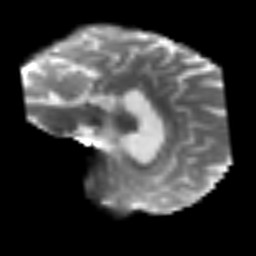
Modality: T2w
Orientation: sagittal
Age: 40
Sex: male
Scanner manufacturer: siemens
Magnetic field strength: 3 T
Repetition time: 3.2 s
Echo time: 0.081 s